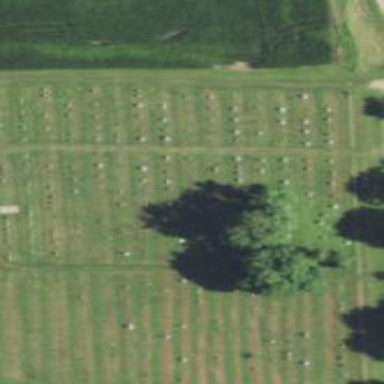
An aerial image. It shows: Graveyard area designated as cemetery.